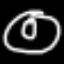
Label: donut